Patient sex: F
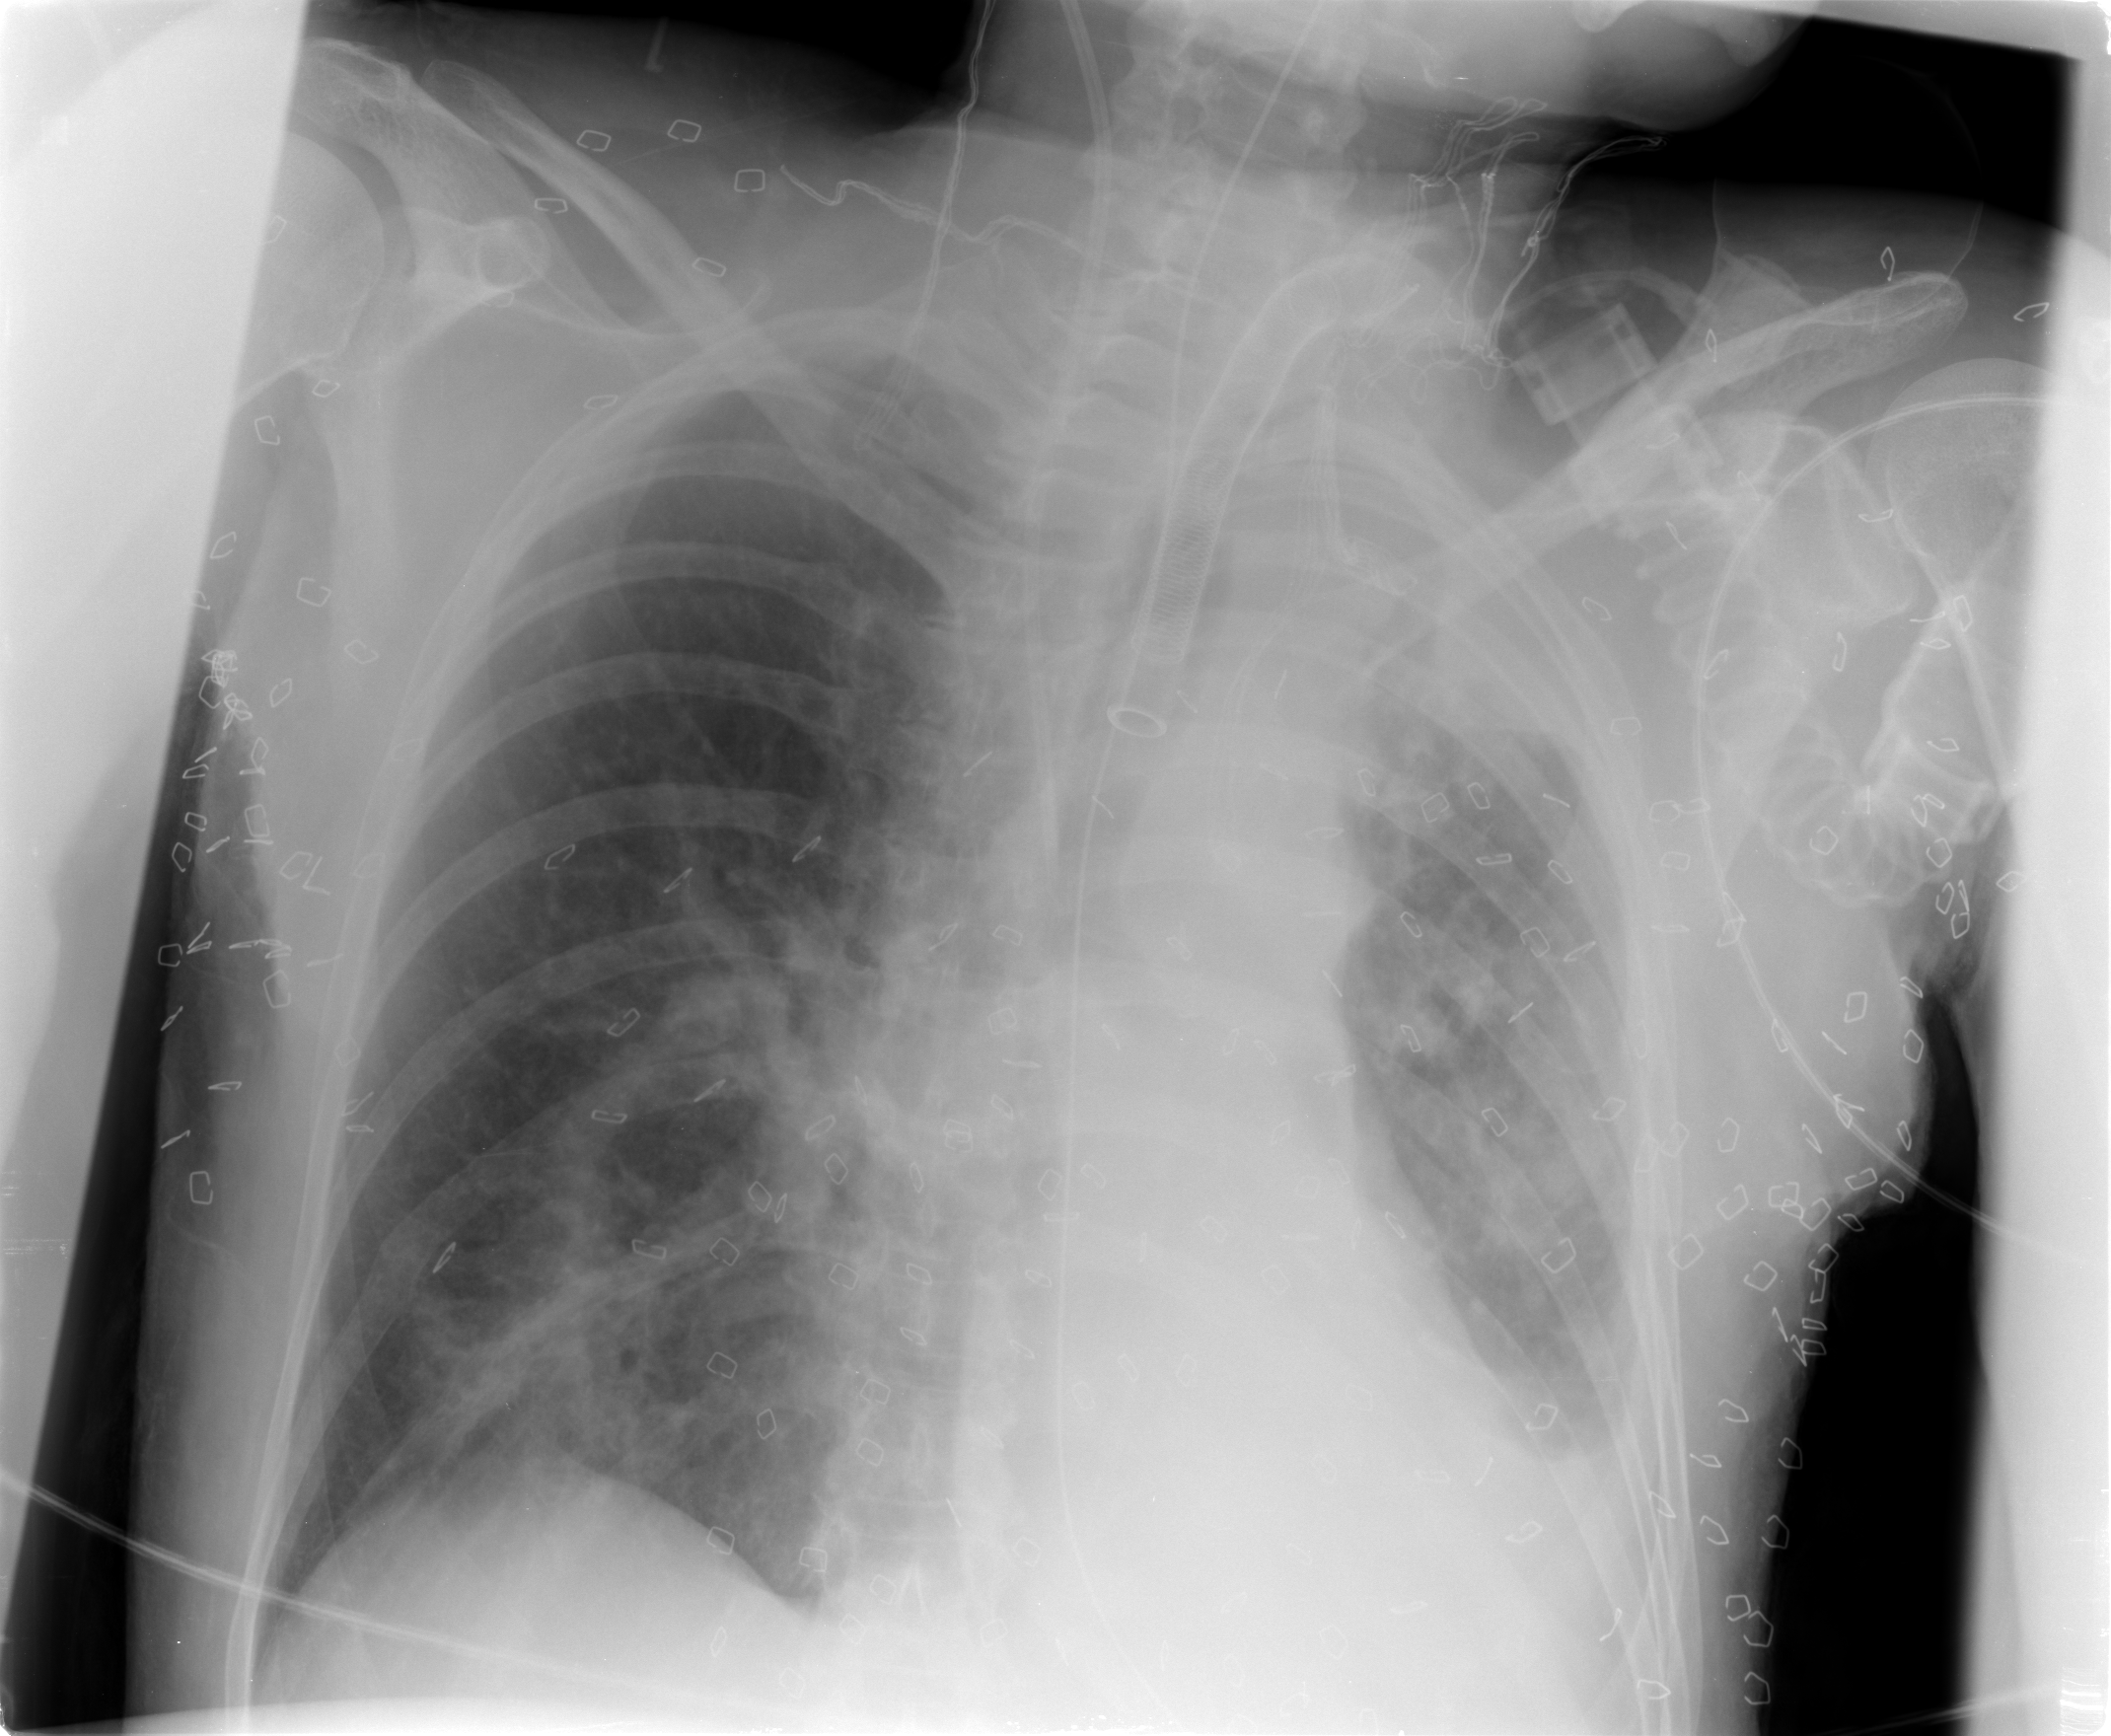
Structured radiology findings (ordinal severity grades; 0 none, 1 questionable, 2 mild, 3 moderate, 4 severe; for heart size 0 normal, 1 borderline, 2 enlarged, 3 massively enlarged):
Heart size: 0
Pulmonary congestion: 0
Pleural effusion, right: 0
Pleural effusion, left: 3
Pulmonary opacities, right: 2
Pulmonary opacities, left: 3
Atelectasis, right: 2
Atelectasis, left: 2